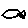
Label: fish